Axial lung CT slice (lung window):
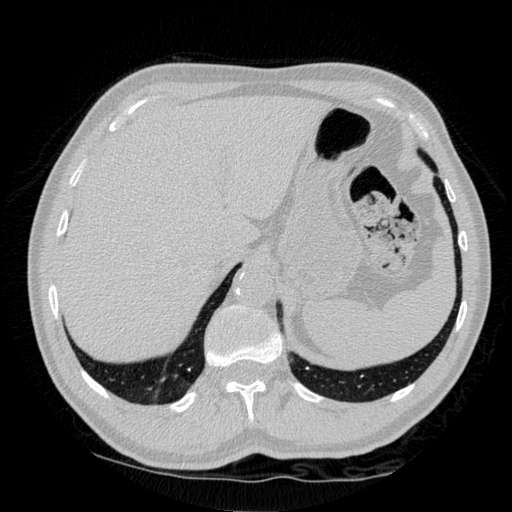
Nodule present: no